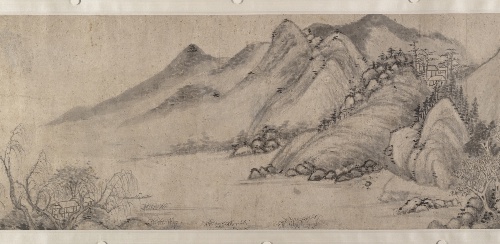
Title: 明　卞文瑜　谿山秋靄圖　卷|Streams and Mountains in Autumn Mist
Artist: Bian Wenyu
Artist bio: Chinese, active ca. 1620–70
Date: 1634
Object type: Handscroll
Classification: Paintings
Medium: Handscroll; ink on paper
Culture: China
Period: Ming dynasty (1368–1644)
Dimensions: 10 1/4 x 42 1/2 in. (26 x 108 cm)
Department: Asian Art
Credit line: Bequest of John M. Crawford Jr., 1988
Accession year: 1989
Repository: Metropolitan Museum of Art, New York, NY
Tags: Mountains|Landscapes